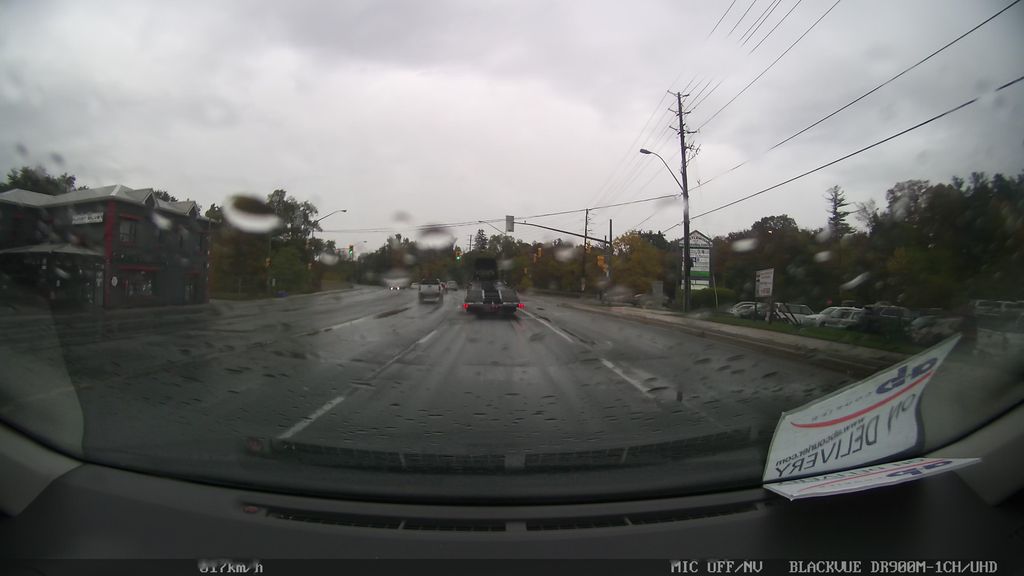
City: toronto